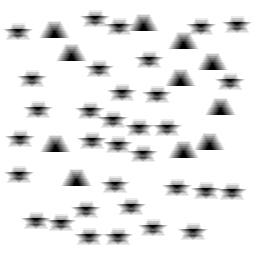
Squares: 0
Triangles: 11
Stars: 33
Total shapes: 44